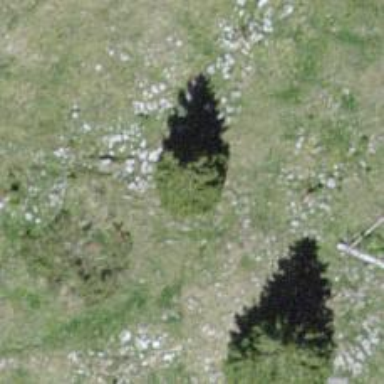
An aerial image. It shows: Needle-leaved tree in natural setting.